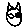
Label: cat